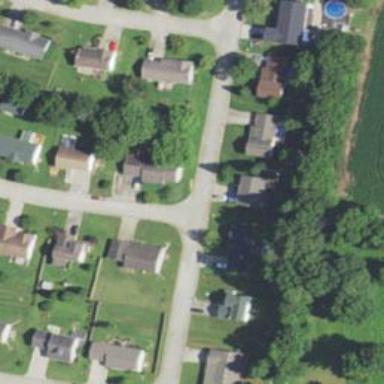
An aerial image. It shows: Residential road.